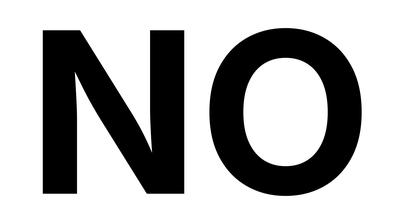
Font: Inter_Bold